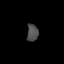
Tissue: skin
Cell type: Others
Senescence score: 0.7317
Nuclear area (px): 189
Mean DAPI intensity: 77.37